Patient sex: M
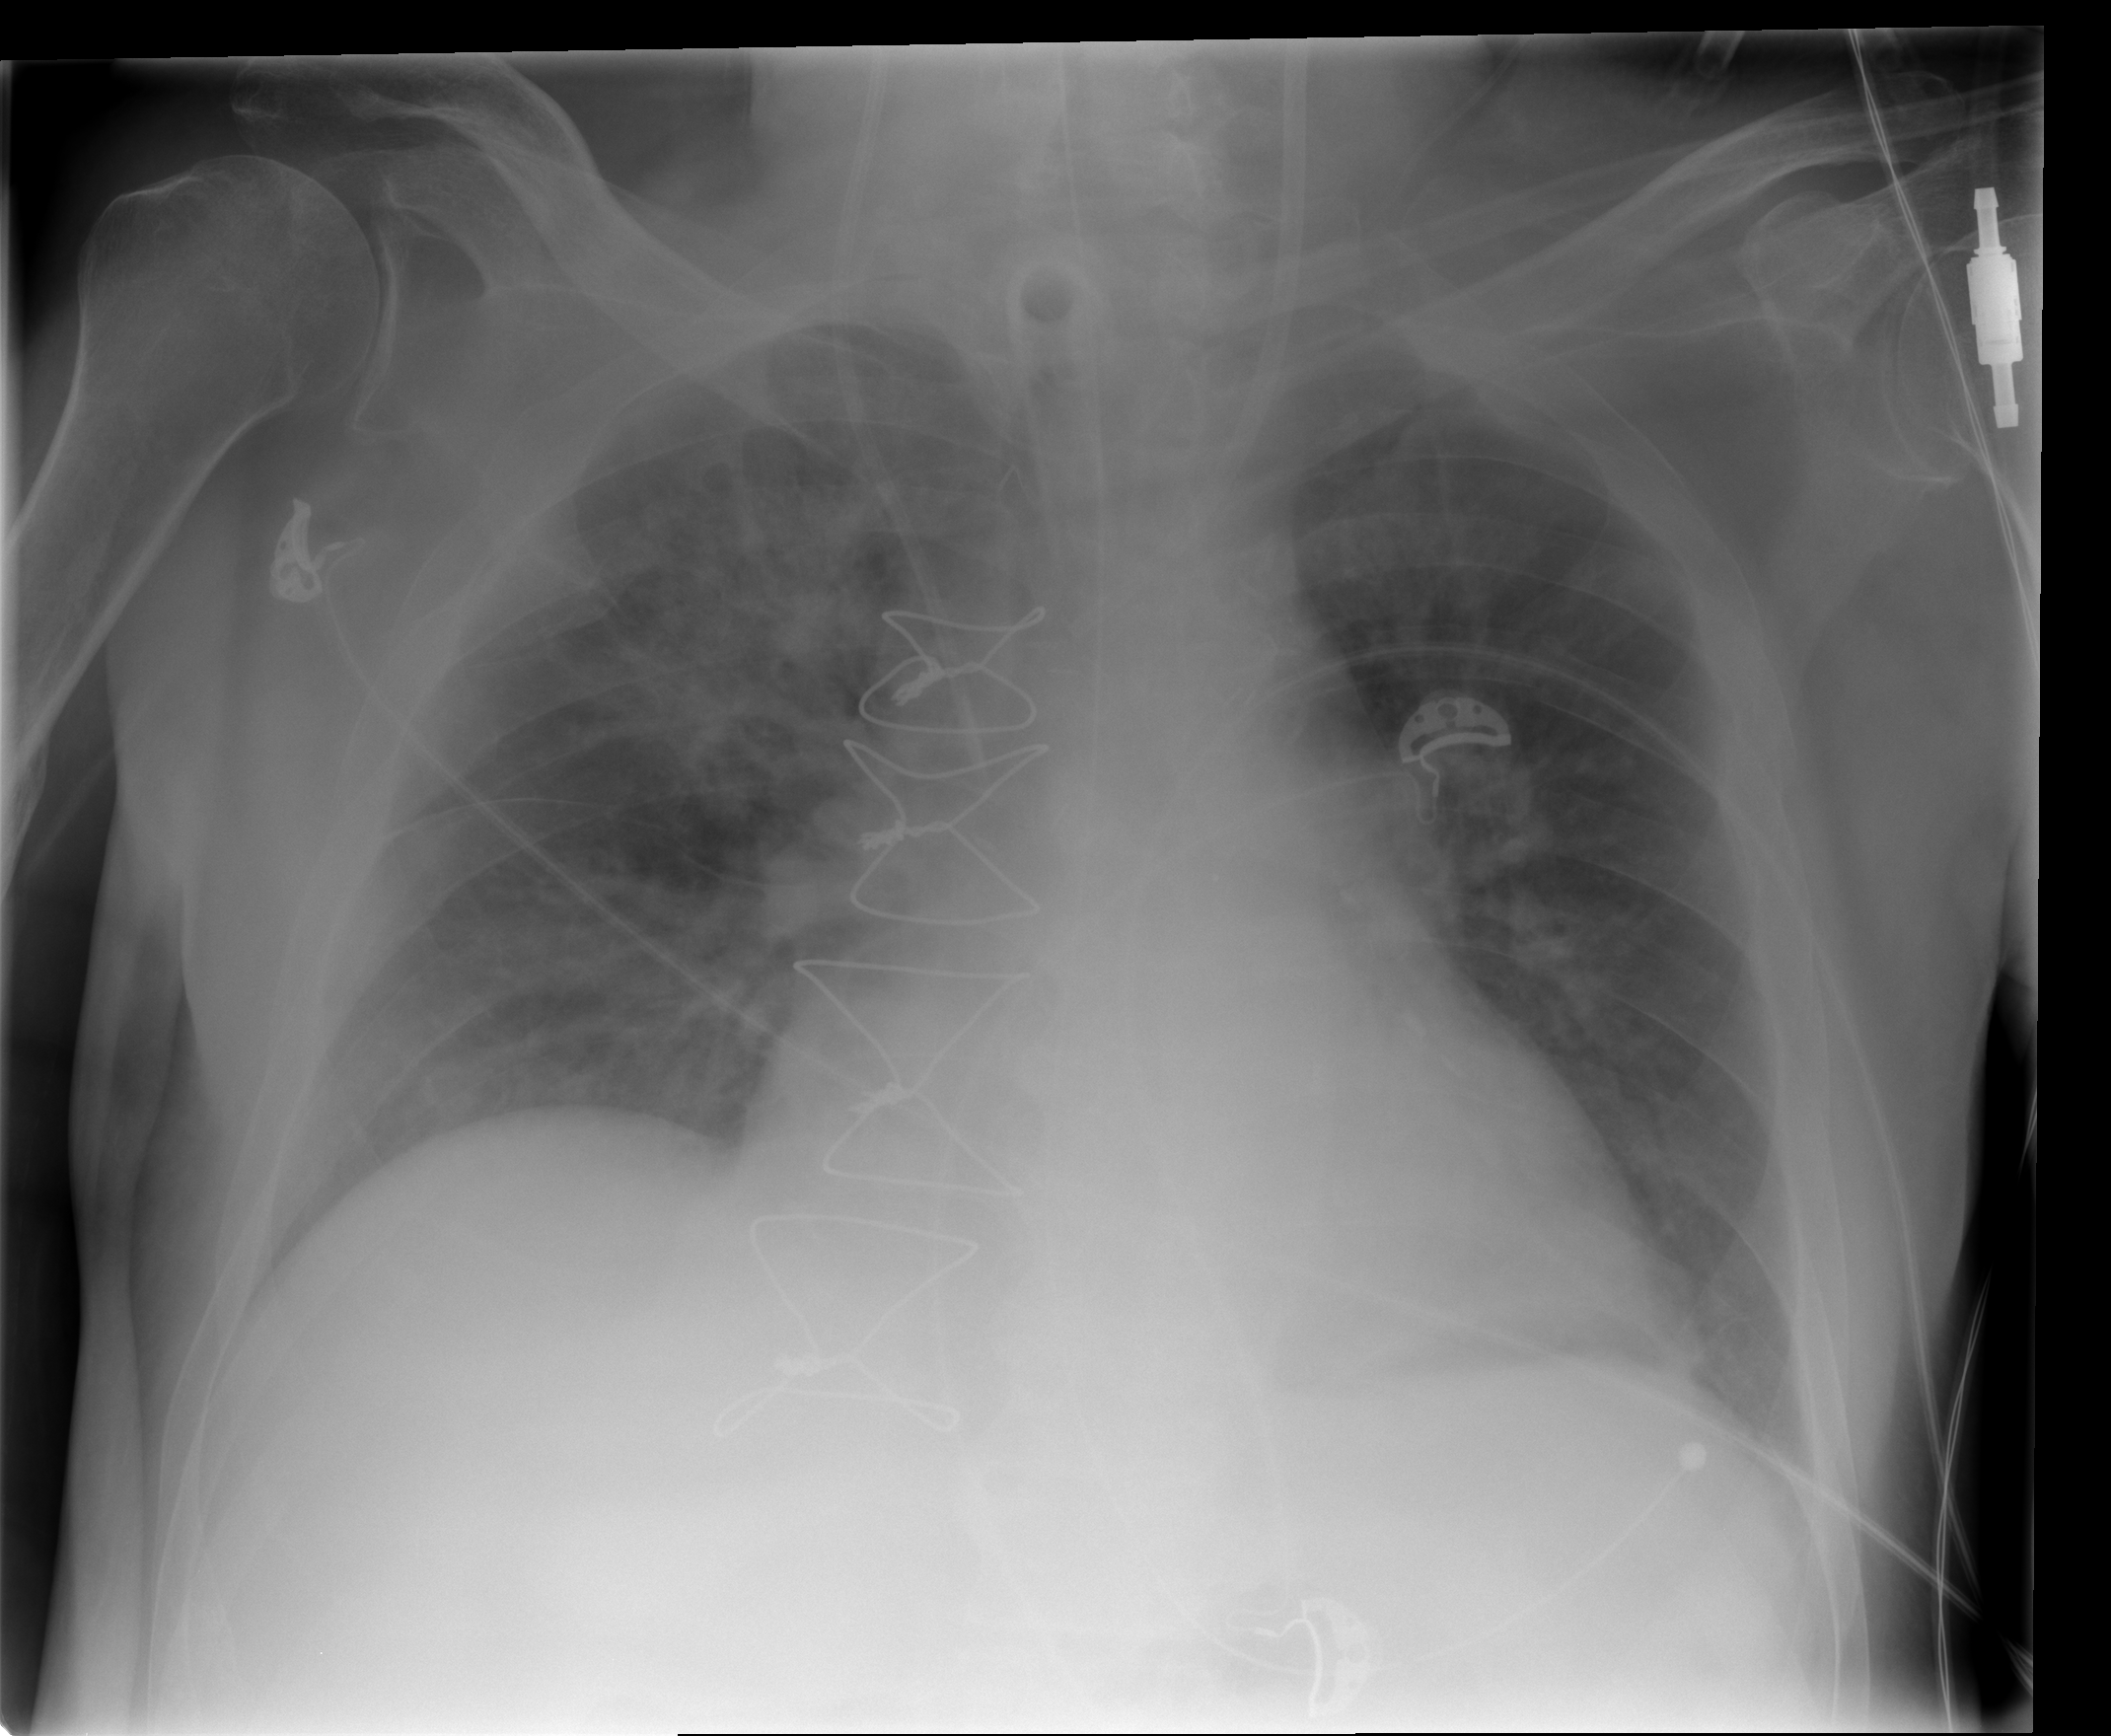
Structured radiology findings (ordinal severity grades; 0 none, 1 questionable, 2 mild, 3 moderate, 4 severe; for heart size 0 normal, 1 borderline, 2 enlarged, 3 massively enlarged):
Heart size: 2
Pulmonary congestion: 2
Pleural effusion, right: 1
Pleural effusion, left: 1
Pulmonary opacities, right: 3
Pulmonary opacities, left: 2
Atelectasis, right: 2
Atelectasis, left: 2